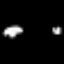
Label: mushroom